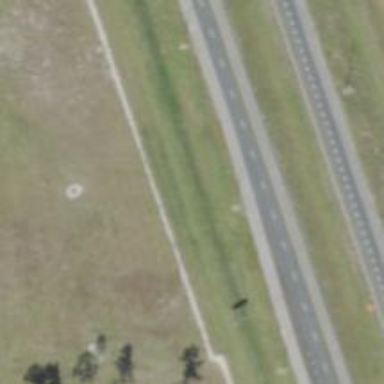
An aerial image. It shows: Asphalt motorway.